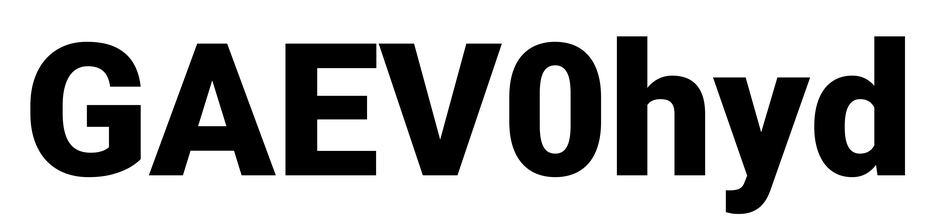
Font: Roboto_Black